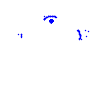
Particle: pion